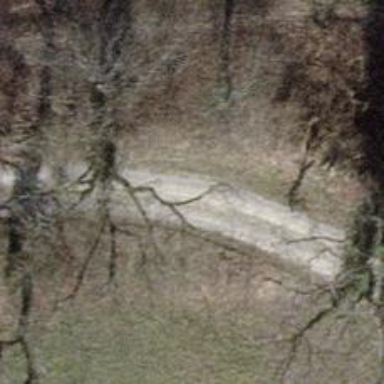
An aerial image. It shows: Compacted track with grade2 surface.